Interaction volume radius: 10 \u00c5
Interaction volume height: 25 \u00c5
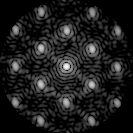
Disorder parameter: 0.2732